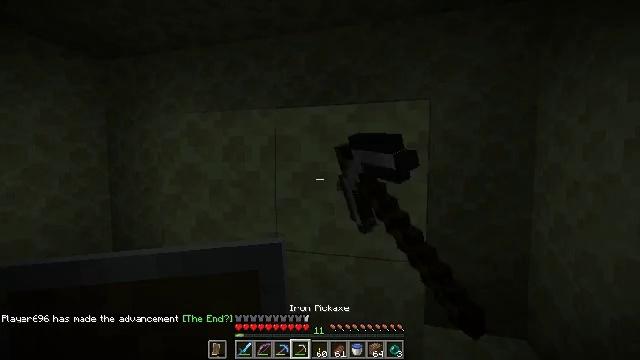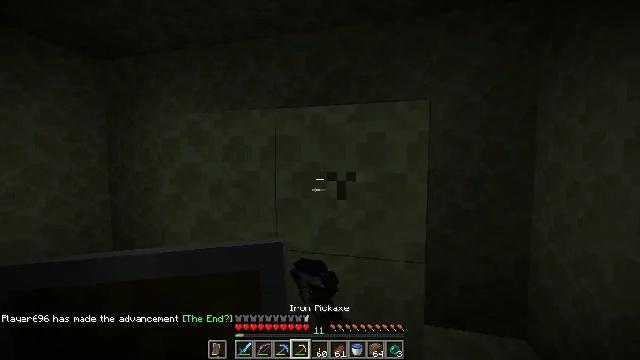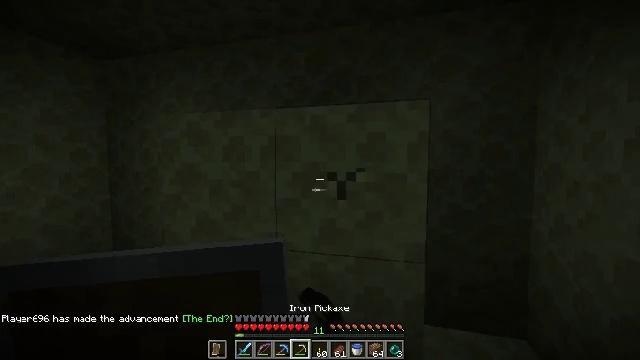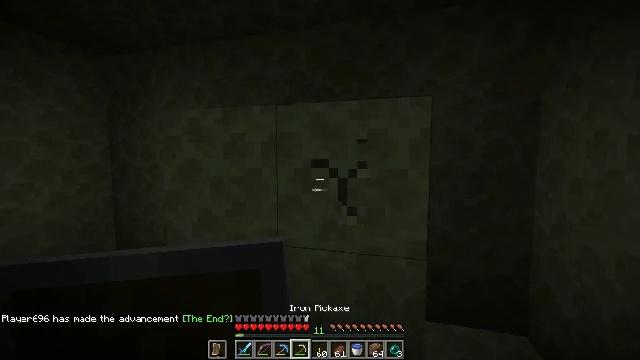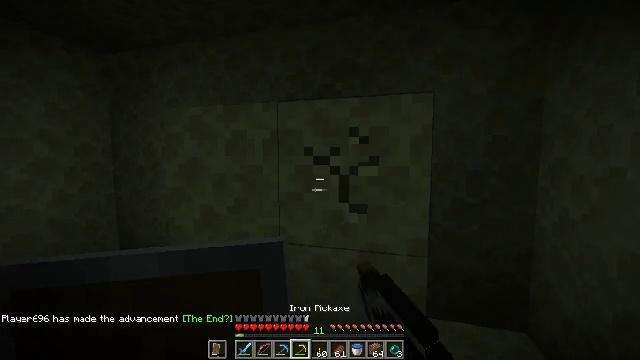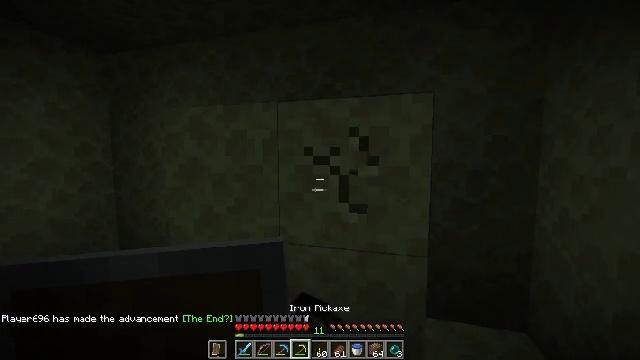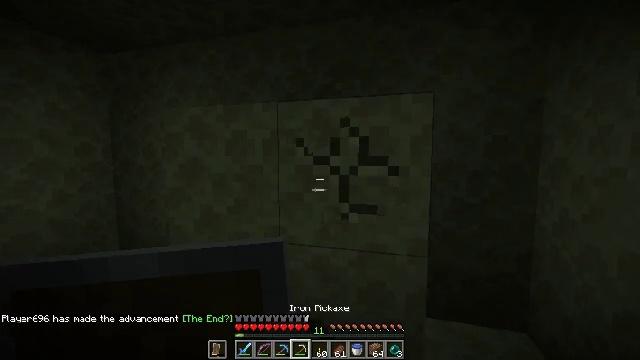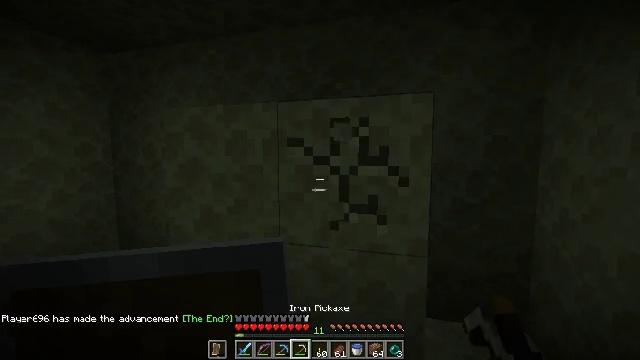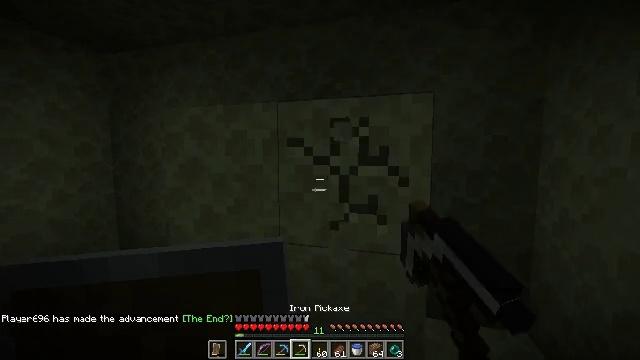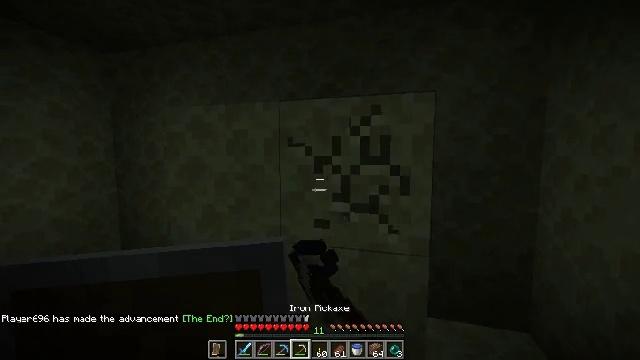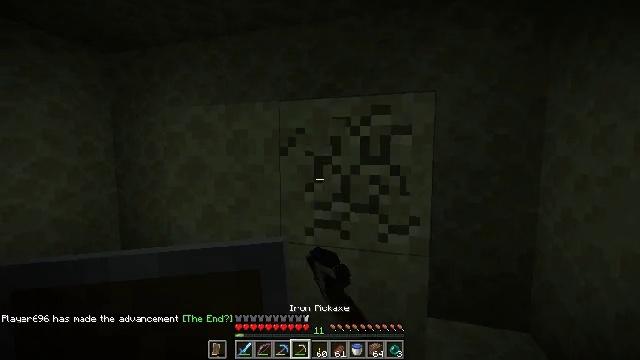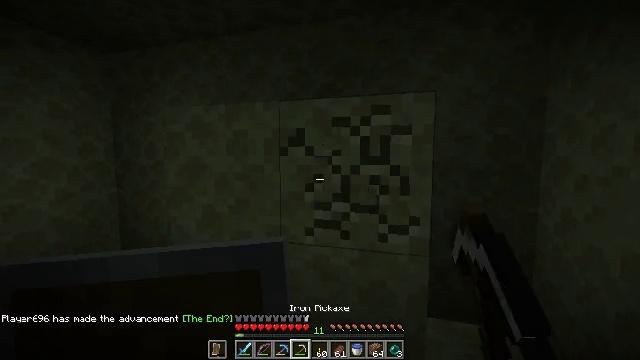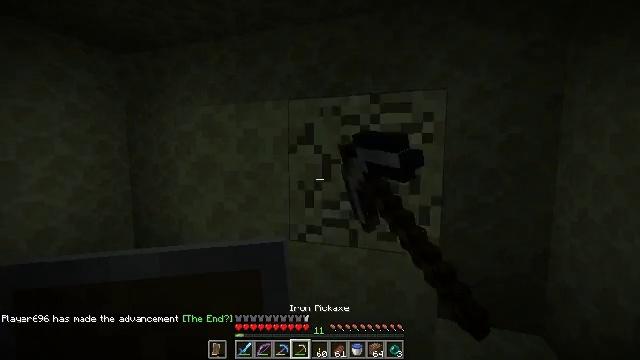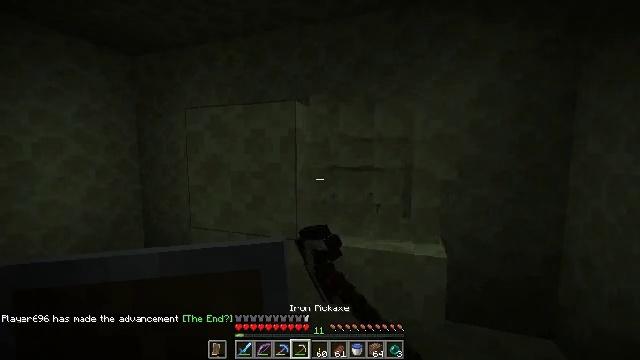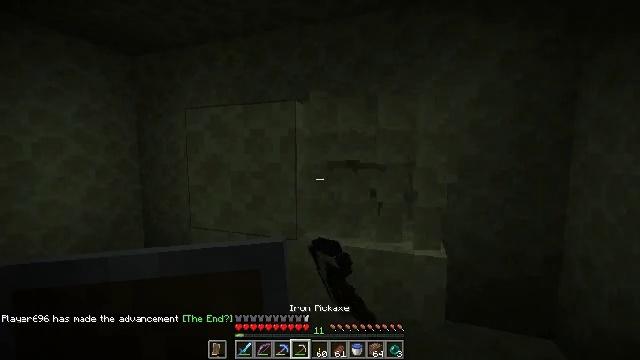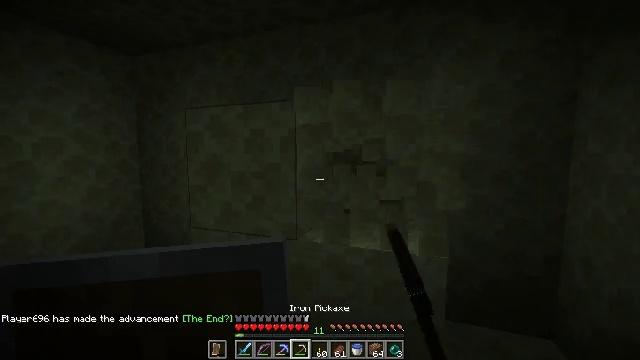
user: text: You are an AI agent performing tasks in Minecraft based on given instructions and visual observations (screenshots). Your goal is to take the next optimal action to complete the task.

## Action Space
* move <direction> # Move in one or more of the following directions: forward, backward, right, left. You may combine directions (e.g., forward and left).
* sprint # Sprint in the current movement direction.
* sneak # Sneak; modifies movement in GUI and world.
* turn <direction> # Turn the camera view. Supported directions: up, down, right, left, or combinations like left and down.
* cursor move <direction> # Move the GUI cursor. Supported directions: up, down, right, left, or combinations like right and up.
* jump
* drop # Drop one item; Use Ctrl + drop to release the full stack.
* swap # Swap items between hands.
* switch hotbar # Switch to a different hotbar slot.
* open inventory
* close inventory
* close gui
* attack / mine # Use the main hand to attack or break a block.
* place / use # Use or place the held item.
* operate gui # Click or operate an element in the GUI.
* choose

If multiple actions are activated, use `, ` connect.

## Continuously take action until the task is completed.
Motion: motion action
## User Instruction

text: Mine the end stone in the End dimension.
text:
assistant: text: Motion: attack / mine
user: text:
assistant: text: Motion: attack / mine
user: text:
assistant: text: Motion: attack / mine
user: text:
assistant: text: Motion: attack / mine
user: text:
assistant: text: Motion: attack / mine
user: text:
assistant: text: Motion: attack / mine
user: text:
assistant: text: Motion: attack / mine
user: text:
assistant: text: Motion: attack / mine
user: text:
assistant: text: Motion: attack / mine
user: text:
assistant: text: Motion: attack / mine
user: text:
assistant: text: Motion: attack / mine
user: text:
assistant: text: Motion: turn left, attack / mine
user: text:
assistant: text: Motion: turn left, attack / mine
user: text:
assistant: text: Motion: attack / mine
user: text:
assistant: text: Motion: attack / mine
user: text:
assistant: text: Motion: turn left, attack / mine
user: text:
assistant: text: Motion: turn left, attack / mine
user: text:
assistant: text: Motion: attack / mine
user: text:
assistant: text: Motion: attack / mine
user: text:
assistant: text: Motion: attack / mine
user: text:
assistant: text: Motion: attack / mine
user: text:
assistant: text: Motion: attack / mine
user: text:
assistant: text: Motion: attack / mine
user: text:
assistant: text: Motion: attack / mine
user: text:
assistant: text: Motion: attack / mine
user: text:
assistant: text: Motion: attack / mine
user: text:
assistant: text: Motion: attack / mine
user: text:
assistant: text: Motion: attack / mine
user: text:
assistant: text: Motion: attack / mine
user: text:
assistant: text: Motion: attack / mine